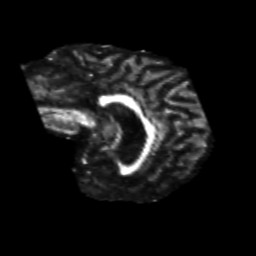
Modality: FA
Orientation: sagittal
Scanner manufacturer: siemens
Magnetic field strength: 3 T
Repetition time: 6.8 s
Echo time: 0.093 s